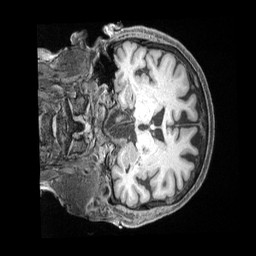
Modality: T1w
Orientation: coronal
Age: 77
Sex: female
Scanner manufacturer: siemens
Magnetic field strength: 3 T
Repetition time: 2.5 s
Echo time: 0.00222 s